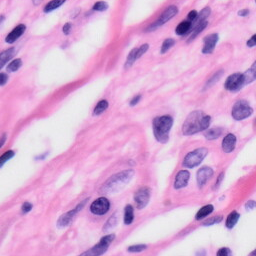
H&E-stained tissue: Skin